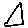
Label: triangle